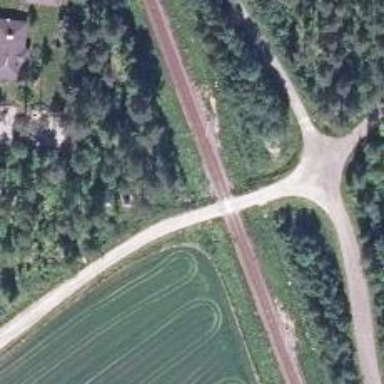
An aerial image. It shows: Level crossing with saltire markings.